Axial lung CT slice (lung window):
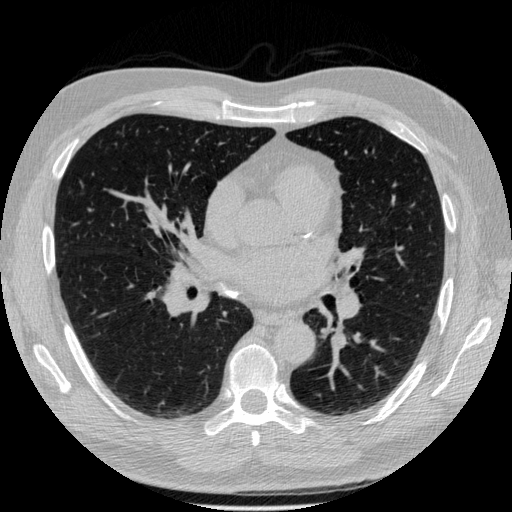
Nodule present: no